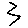
Label: zigzag